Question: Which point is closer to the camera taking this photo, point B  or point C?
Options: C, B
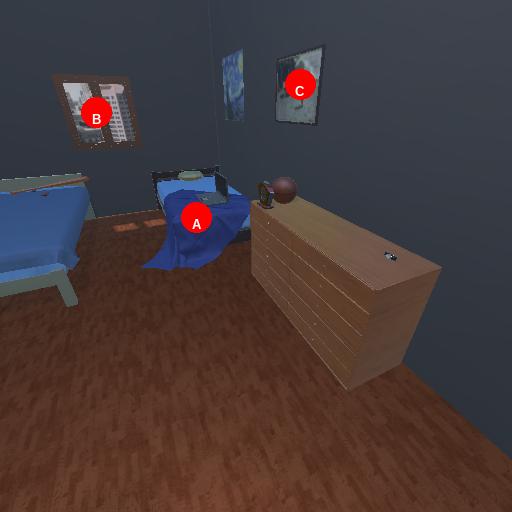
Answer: C